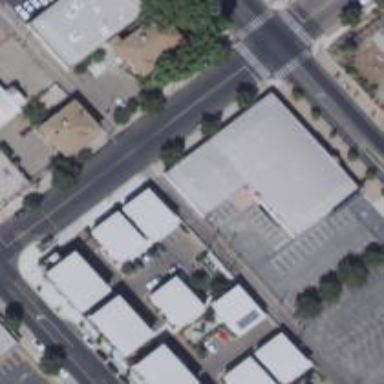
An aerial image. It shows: Commercial area with car shop. It is parking/sales lot specifically for used cars.